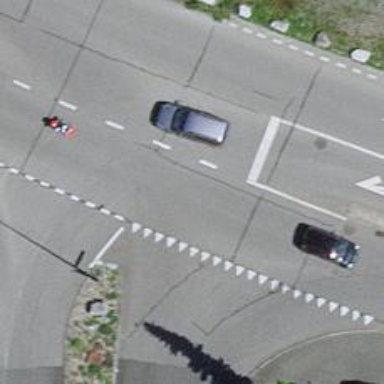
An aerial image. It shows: Road with "give way" sign.